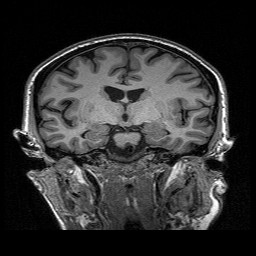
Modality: T1w
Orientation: sagittal
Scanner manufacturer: siemens
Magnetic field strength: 3 T